【题型】填空题　【知识点】平面几何　【难度】medium
如图, 正方形 $ABCD$ 中, $AB=4$, $E$ 是 $BC$ 的中点, 点 $F$ 在 $AE$ 上, 过点 $F$ 作 $MN \perp AE$, 分别交 $AB$、$DC$ 于点 $M$、$N$。连接 $FC$，如果 $\triangle FNC$ 是以 $CN$ 为底边的等腰三角形，那么 $FC =$ \underline{\qquad}。

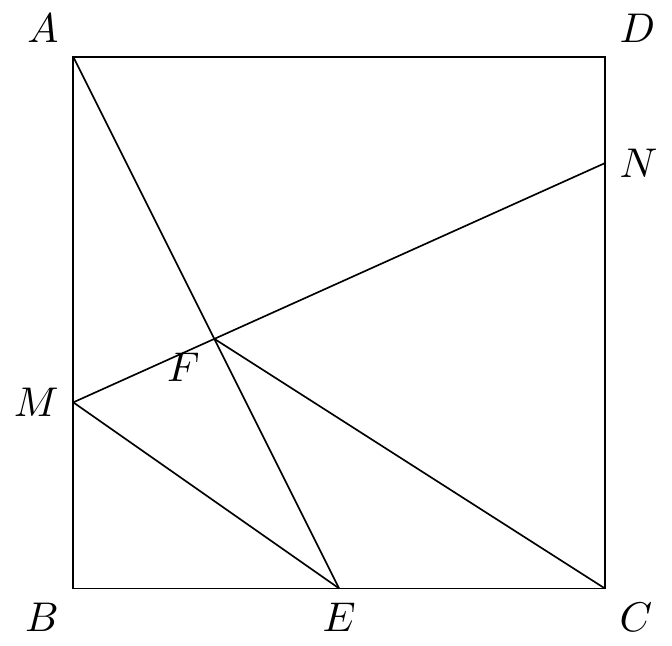
【解答】
解: 延长 AE DC交于点 $A'$，过点 $F$ 作 $FH \perp CD$ 于点 $H$，

$\because ABCD$ 是正方形，

$\therefore AB = BC = 4$，$AB \parallel CD$，

$\therefore \angle 1 = \angle A'$。

在 $\triangle ABE$ 和 $\triangle A'CE$ 中，

$\begin{cases}
\angle 1 = \angle A' \\
\angle AEB = \angle A'EC \\
BE = EC
\end{cases}$

$\therefore \triangle ABE \cong \triangle A'CE$ (AAS)，

$\therefore AB = A'C = 4$，

$\because E$ 为边 $BC$ 的中点，

$\therefore BE = EC = \frac{1}{2} BC = 2$，

$\therefore AE = \sqrt{AB^2 + BE^2} = 2\sqrt{5}$，

$\therefore \sin \angle 1 = \frac{BE}{AE} = \frac{\sqrt{5}}{5}$，

$\therefore \sin \angle A' = \frac{\sqrt{5}}{5}$，

$\because AE \perp MN$，

$\therefore \angle A'FN = 90^\circ$，

$\therefore \angle A' + \angle 2 = 90^\circ$，

$\therefore \cos \angle 2 = \sin \angle A' = \frac{\sqrt{5}}{5}$，

$\because FN = FC$，$FH \perp CN$，

$\therefore NH = CH = \frac{1}{2} CN$。

设 $NH = x$，则 $NC = 2x$，

$\therefore A'N = A'C + NC = 4 + 2x$。

在 $Rt\triangle FHN$ 中， $\cos \angle 2 = \frac{NH}{FN} = \frac{\sqrt{5}}{5}$，

$\therefore FN = \sqrt{5}x$。

在 $Rt\triangle A'FN$ 中， $\cos \angle 2 = \frac{FN}{A'N} = \frac{\sqrt{5}}{5}$，

$\therefore \frac{\sqrt{5}x}{4+2x} = \frac{\sqrt{5}}{5}$。

$\therefore x = \frac{4}{3}$。

$\therefore FC = FN = \sqrt{5}x = \frac{4}{3}\sqrt{5}$。

故答案为： $\frac{4}{3}\sqrt{5}$。
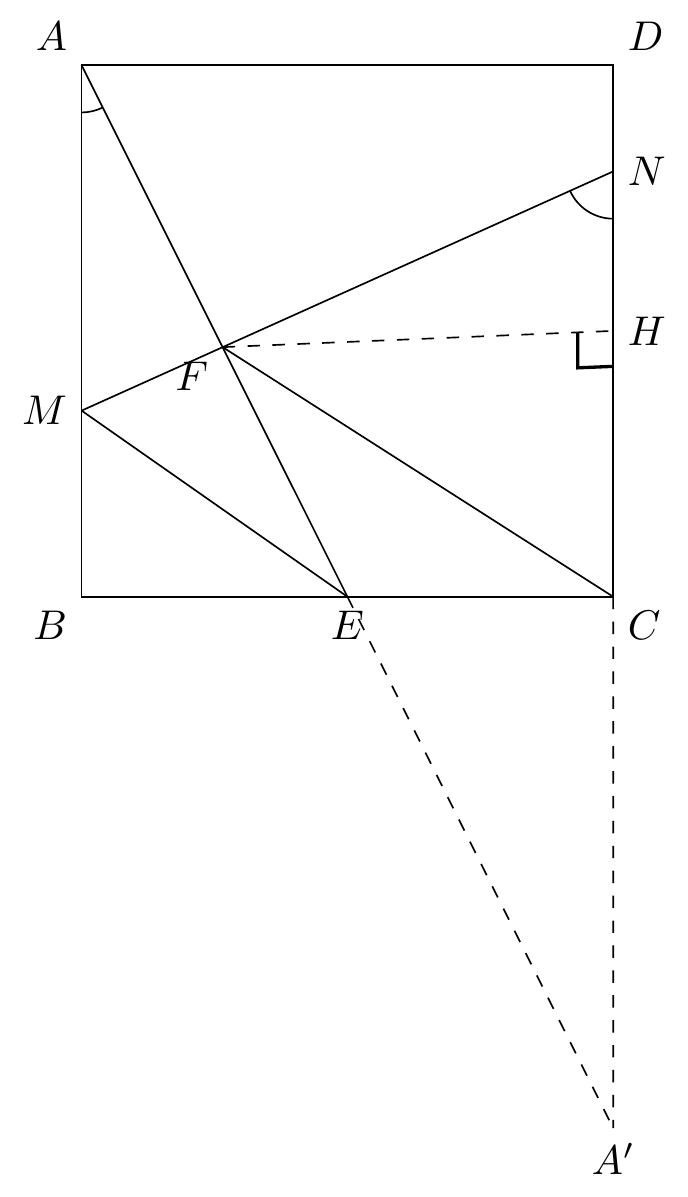